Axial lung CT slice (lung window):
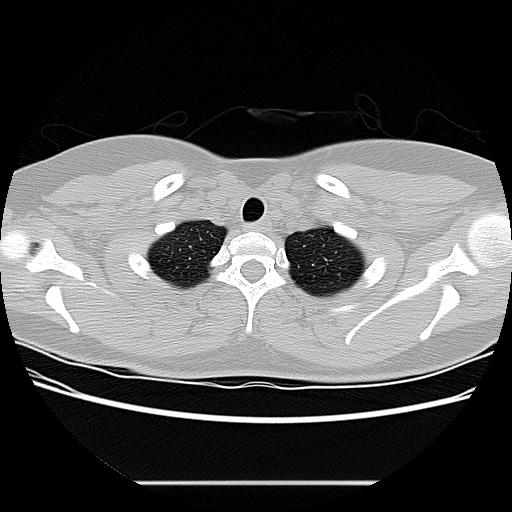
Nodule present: no